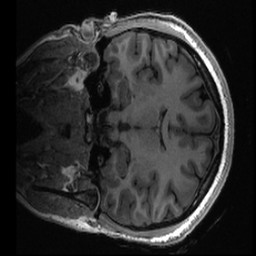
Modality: T1w
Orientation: coronal
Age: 18
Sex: female